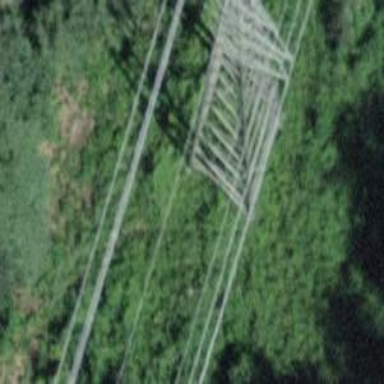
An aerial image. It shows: Lattice structure tower.